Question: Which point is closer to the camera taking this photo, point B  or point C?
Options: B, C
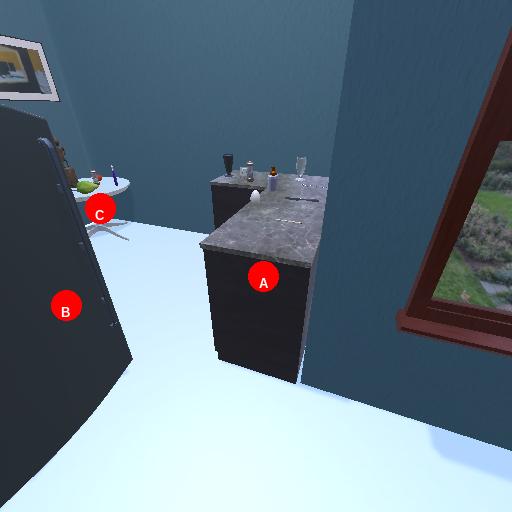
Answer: B